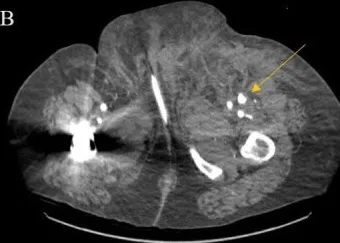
(B) 3.7 x 2.1 x 1.6 cm left profunda femoral artery pseudoaneurysm with contrast extravasation (yellow arrow).
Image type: radiology (ct)